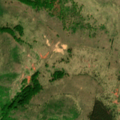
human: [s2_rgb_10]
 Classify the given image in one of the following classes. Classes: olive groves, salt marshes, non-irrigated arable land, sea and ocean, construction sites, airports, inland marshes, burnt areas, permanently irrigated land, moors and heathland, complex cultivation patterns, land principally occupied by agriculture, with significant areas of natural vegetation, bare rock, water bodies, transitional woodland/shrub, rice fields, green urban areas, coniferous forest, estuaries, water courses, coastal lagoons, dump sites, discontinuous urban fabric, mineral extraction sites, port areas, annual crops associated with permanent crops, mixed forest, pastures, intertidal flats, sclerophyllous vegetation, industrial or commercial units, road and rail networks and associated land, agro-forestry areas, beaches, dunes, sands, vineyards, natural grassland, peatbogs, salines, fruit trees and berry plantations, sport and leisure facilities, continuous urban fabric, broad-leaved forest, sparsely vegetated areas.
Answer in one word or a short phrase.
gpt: broad-leaved forest, natural grassland, transitional woodland/shrub